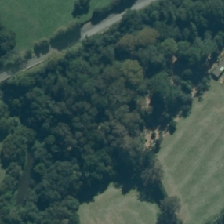
Land cover: indigenous_forest